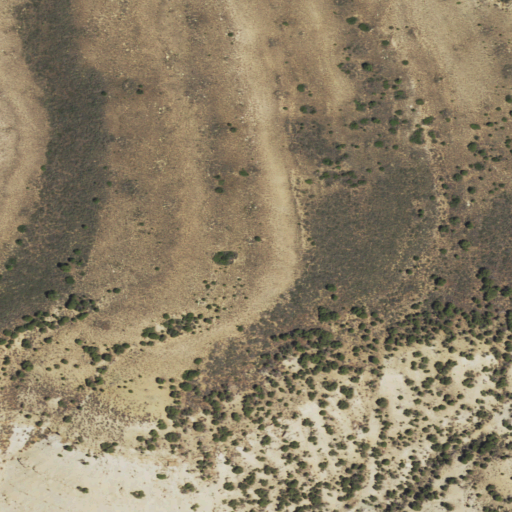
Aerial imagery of mountain in Wyoming named Sheep Mountain containing shrub and barren land